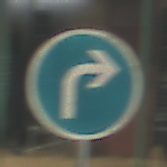
Verkehrszeichen: VorgeschriebeneFahrtrichtungRechts
Umgebung: Roofed, Special
Tageszeit: MorningAfternoon
Wetter: NotSpecified
Licht: Artificial
Jahreszeit: NotSpecified
Kontrast: MediumContrast